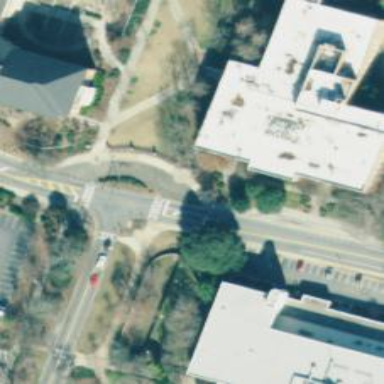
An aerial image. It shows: Tertiary road with asphalt surface and separate sidewalk.